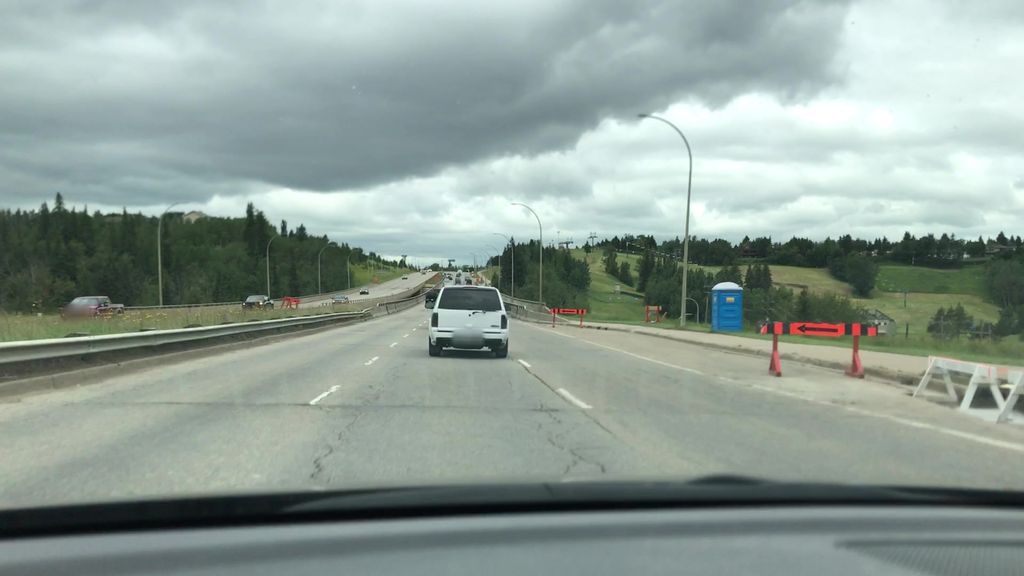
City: edmonton